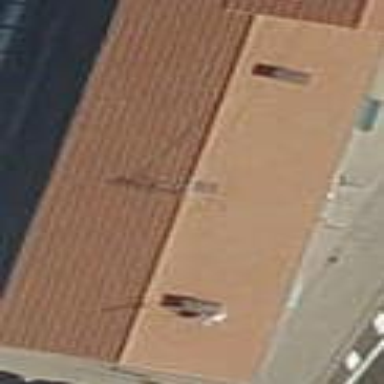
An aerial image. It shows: Apartment building with hipped roof.